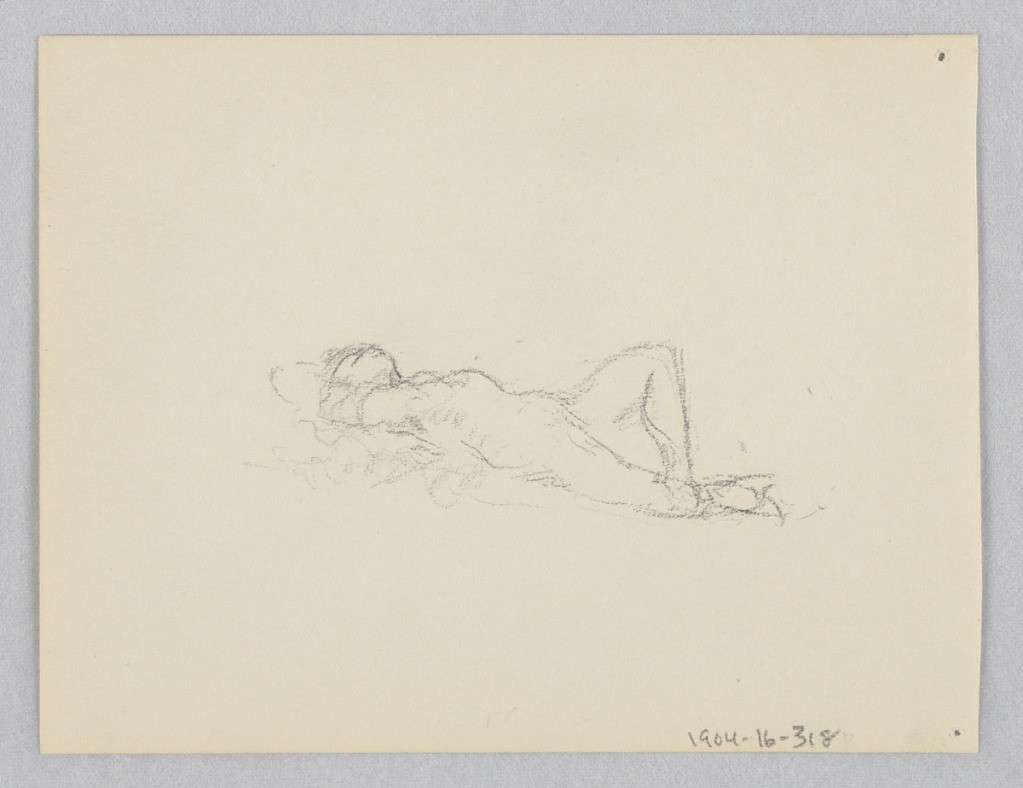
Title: Study for a woman, “Moods to Music,” Mendelssohn Glee Club, New York, NY
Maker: Robert Frederick Blum, American, 1857–1903
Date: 1893–1895
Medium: Graphite on wove paper
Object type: Drawing
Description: Sketch of a reclining female figure.